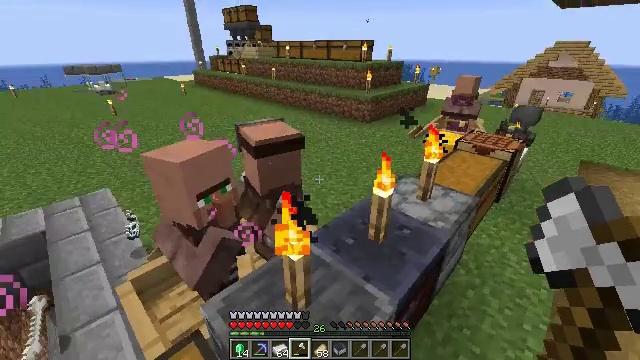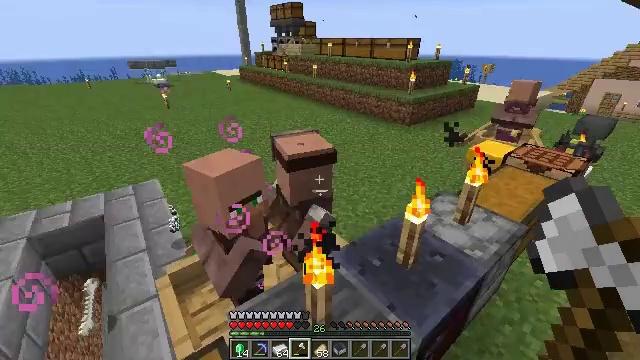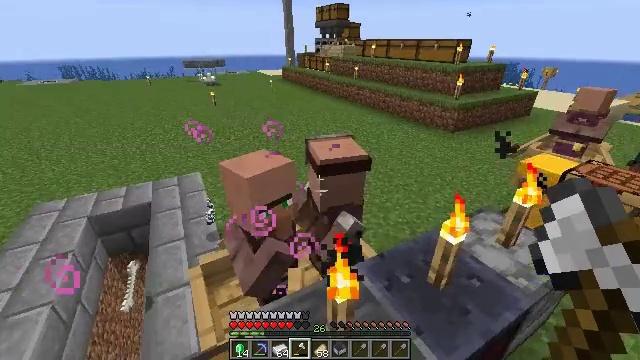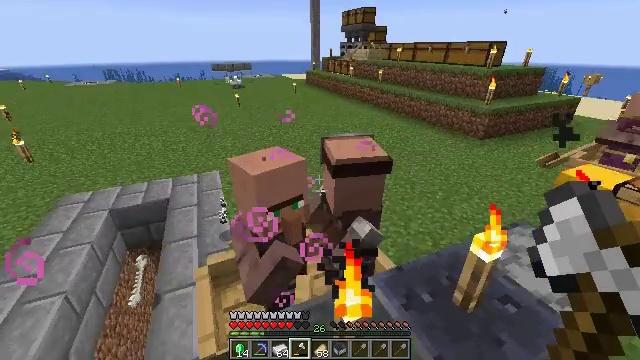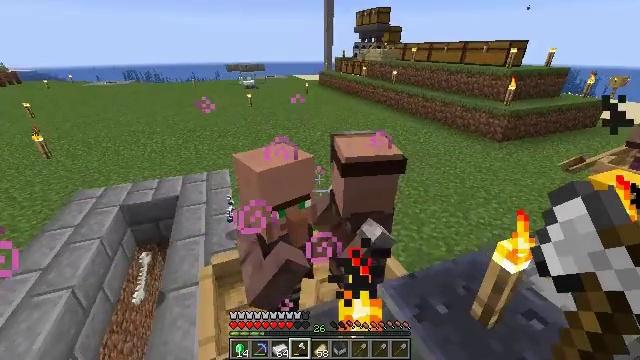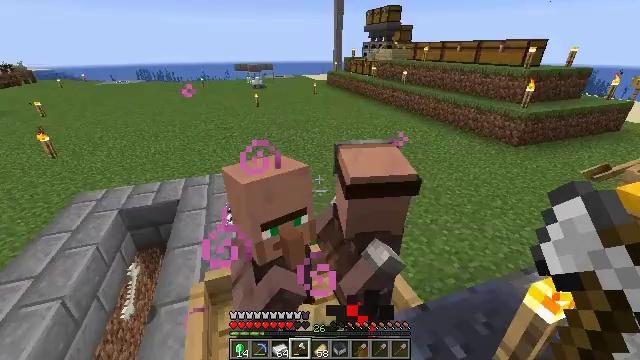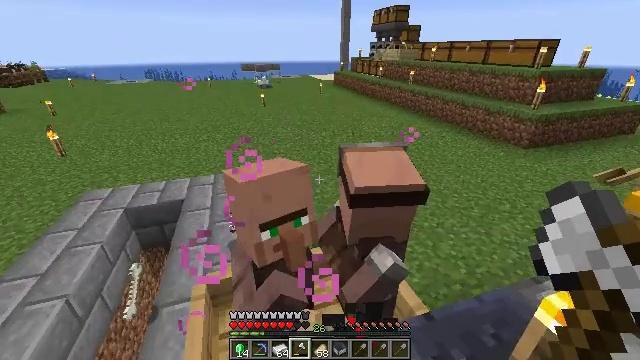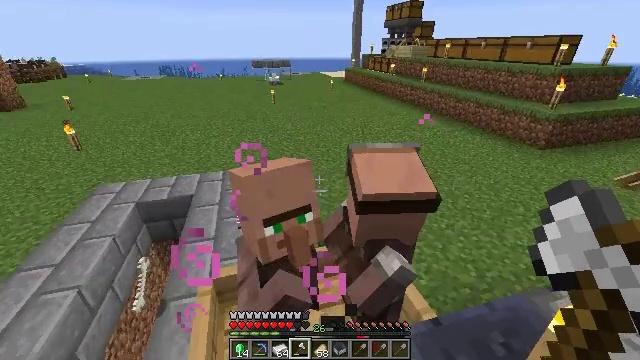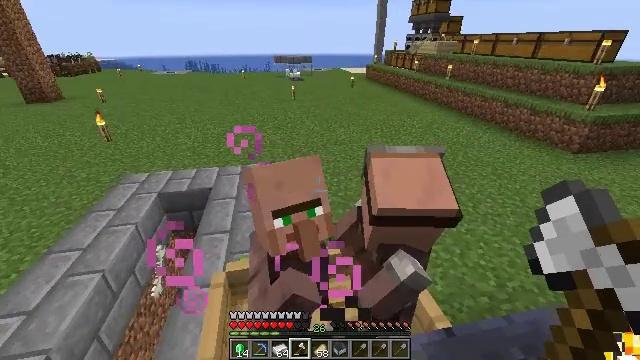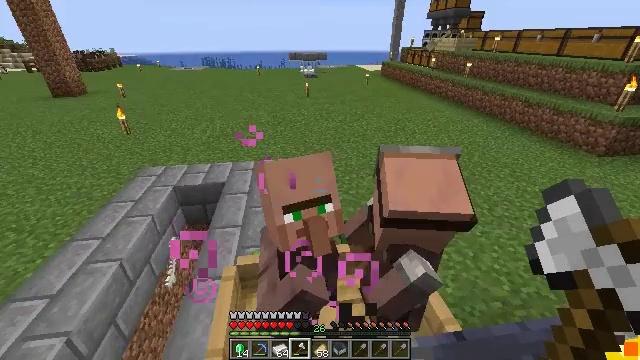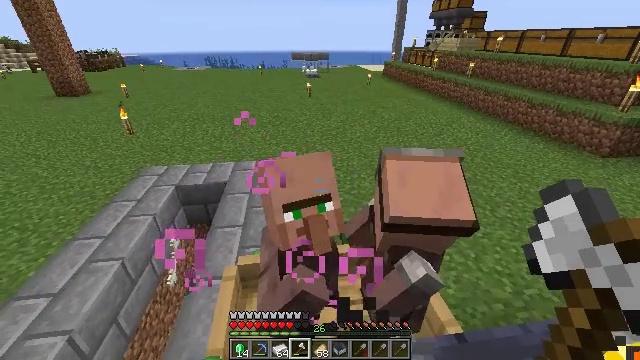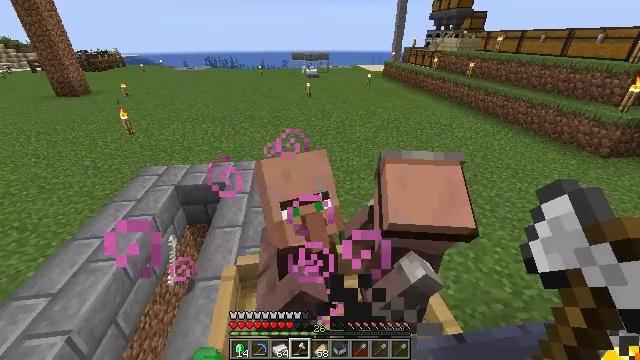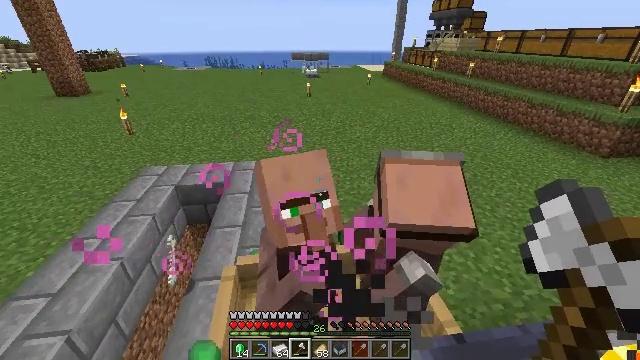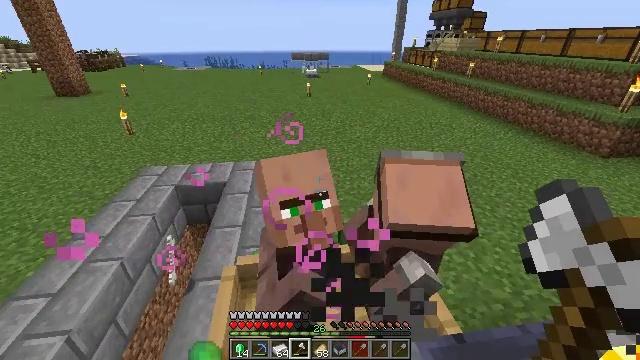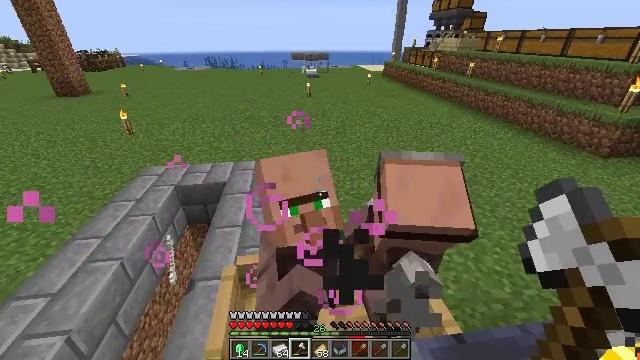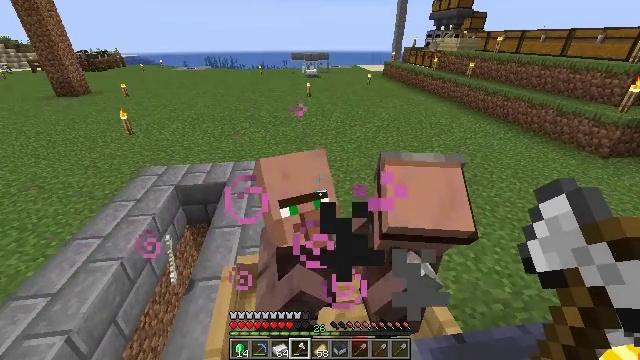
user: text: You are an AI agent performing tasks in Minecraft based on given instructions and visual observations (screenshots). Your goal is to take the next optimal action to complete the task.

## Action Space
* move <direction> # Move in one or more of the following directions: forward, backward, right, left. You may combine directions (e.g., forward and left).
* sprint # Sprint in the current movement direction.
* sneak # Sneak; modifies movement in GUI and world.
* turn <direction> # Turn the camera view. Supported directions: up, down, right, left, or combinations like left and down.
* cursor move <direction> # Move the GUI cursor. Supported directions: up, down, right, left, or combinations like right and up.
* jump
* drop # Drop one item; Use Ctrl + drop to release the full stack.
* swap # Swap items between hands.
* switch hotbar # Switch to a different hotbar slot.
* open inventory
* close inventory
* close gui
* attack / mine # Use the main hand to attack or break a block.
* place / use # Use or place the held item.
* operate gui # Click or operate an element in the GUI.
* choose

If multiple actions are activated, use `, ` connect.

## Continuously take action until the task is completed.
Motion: motion action
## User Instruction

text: Break the grindstone to collect it.
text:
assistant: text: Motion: move forward, turn left and down, jump
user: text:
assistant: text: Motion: move forward, turn left, jump
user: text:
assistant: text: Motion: move forward, turn left and up
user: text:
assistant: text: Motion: move forward, turn left
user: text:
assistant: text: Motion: turn left
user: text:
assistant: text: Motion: turn left
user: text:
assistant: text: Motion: turn left
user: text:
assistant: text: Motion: turn left
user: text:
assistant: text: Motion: turn left
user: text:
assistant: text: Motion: no_op
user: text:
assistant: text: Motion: no_op
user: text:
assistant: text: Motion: no_op
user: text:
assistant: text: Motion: no_op
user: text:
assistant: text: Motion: no_op
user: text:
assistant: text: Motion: no_op
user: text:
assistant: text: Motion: no_op
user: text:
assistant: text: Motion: no_op
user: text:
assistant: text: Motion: no_op
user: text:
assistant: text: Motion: no_op
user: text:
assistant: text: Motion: no_op
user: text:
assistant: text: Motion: no_op
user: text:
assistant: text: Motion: turn left
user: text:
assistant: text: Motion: turn left and down
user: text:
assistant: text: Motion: turn left and down
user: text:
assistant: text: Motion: turn left and down
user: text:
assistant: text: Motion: turn left and down
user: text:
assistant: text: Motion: turn left and down
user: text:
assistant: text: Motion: no_op
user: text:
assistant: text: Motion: no_op
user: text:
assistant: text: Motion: no_op